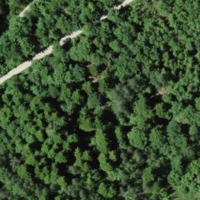
EUNIS habitat code: 44
Species observed at this site:
Lathyrus vernus